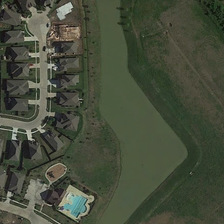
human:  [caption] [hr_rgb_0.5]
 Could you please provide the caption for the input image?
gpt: a swimming pool and some houses connected together by paths is located on the bank of a lake .

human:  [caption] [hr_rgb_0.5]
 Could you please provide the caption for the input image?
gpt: a swimming pool and some houses connected together by paths is located on the bank of a lake .

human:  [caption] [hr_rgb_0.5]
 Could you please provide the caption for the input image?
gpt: here lies a long narrow pond next to a smart neighborhood and a bare land .

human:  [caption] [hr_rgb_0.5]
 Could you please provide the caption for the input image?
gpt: a swimming pool and some houses connected together by paths is located on the bank of a lake .

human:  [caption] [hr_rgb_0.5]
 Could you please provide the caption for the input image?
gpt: an irregular green pond is near some buildings and a piece of meadow .